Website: walmart
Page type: billing-address
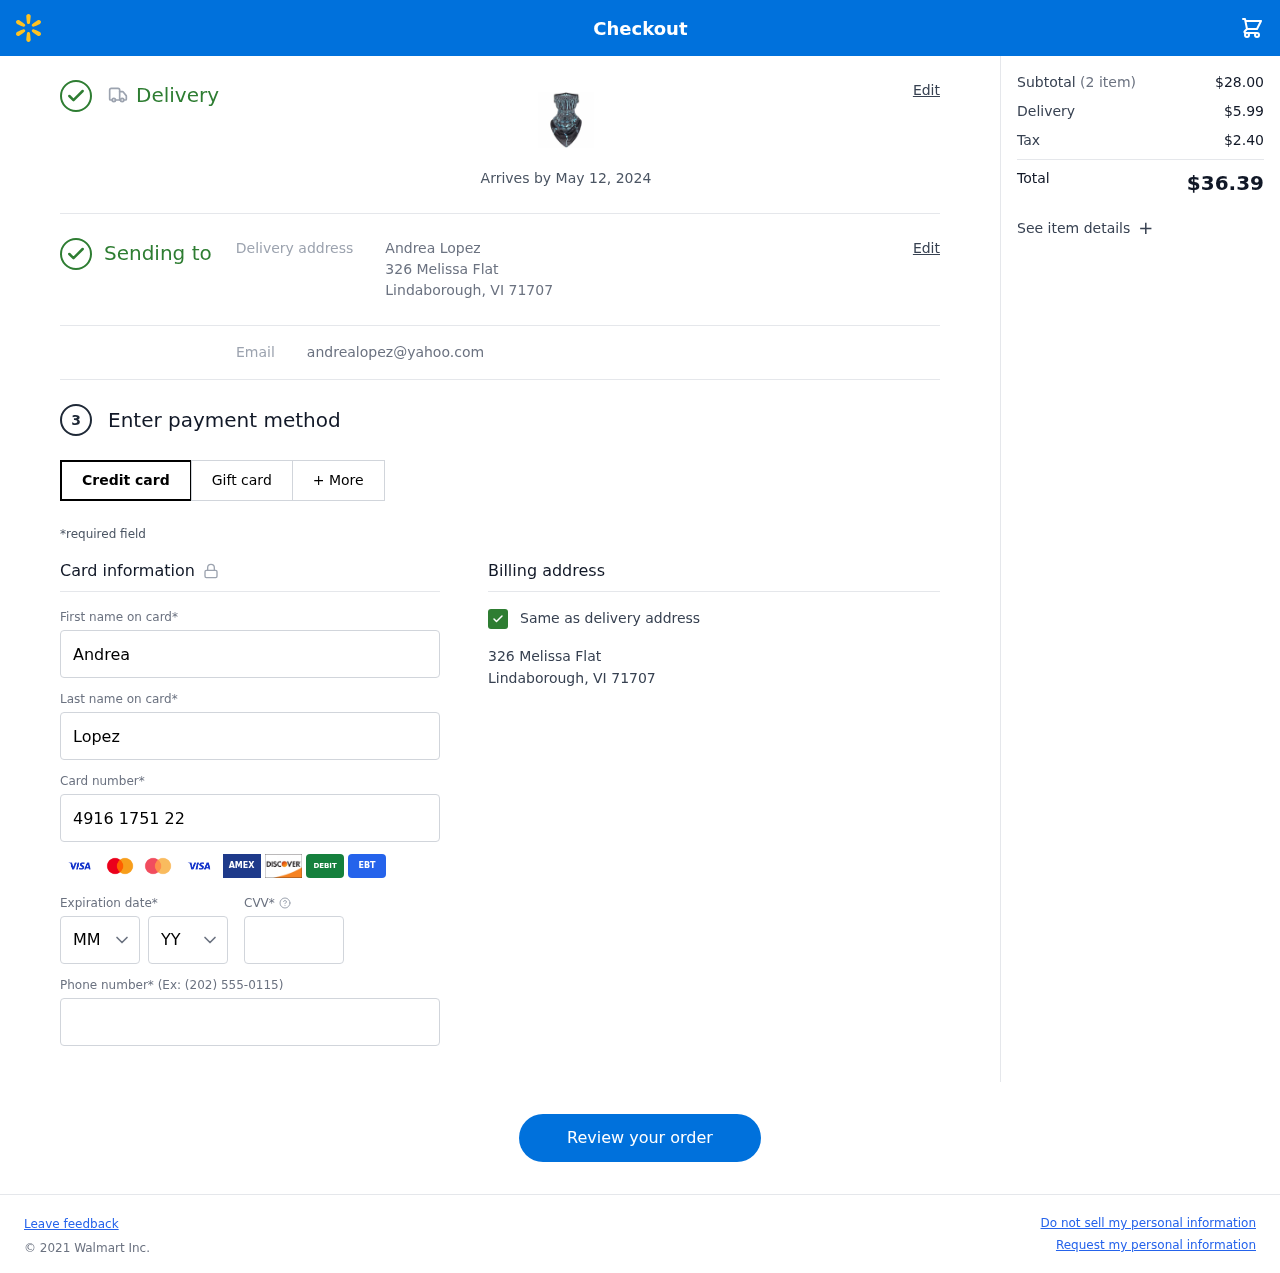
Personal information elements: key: PII_CARD_CVV
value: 464
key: PII_CARD_EXPIRY_MONTH
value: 04
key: PII_CARD_EXPIRY_YEAR
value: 26
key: PII_CARD_NUMBER
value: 4916 1751 2226 7375
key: PII_EMAIL
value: andrealopez@yahoo.com
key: PII_FIRSTNAME
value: Andrea
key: PII_FULLNAME
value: Andrea Lopez
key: PII_LASTNAME
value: Lopez
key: PII_PHONE
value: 9725454702
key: PII_STREET
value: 326 Melissa Flat
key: PII_CITY_STATE_ZIP
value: Lindaborough, VI 71707
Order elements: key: ORDER_DELIVERY_DATE
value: Arrives by May 12, 2024
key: ORDER_NUM_ITEMS
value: (2 item)
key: ORDER_SUBTOTAL
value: $28.00
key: ORDER_SHIPPING_COST
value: $5.99
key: ORDER_TAX
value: $2.40
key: ORDER_TOTAL
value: $36.39